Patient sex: M
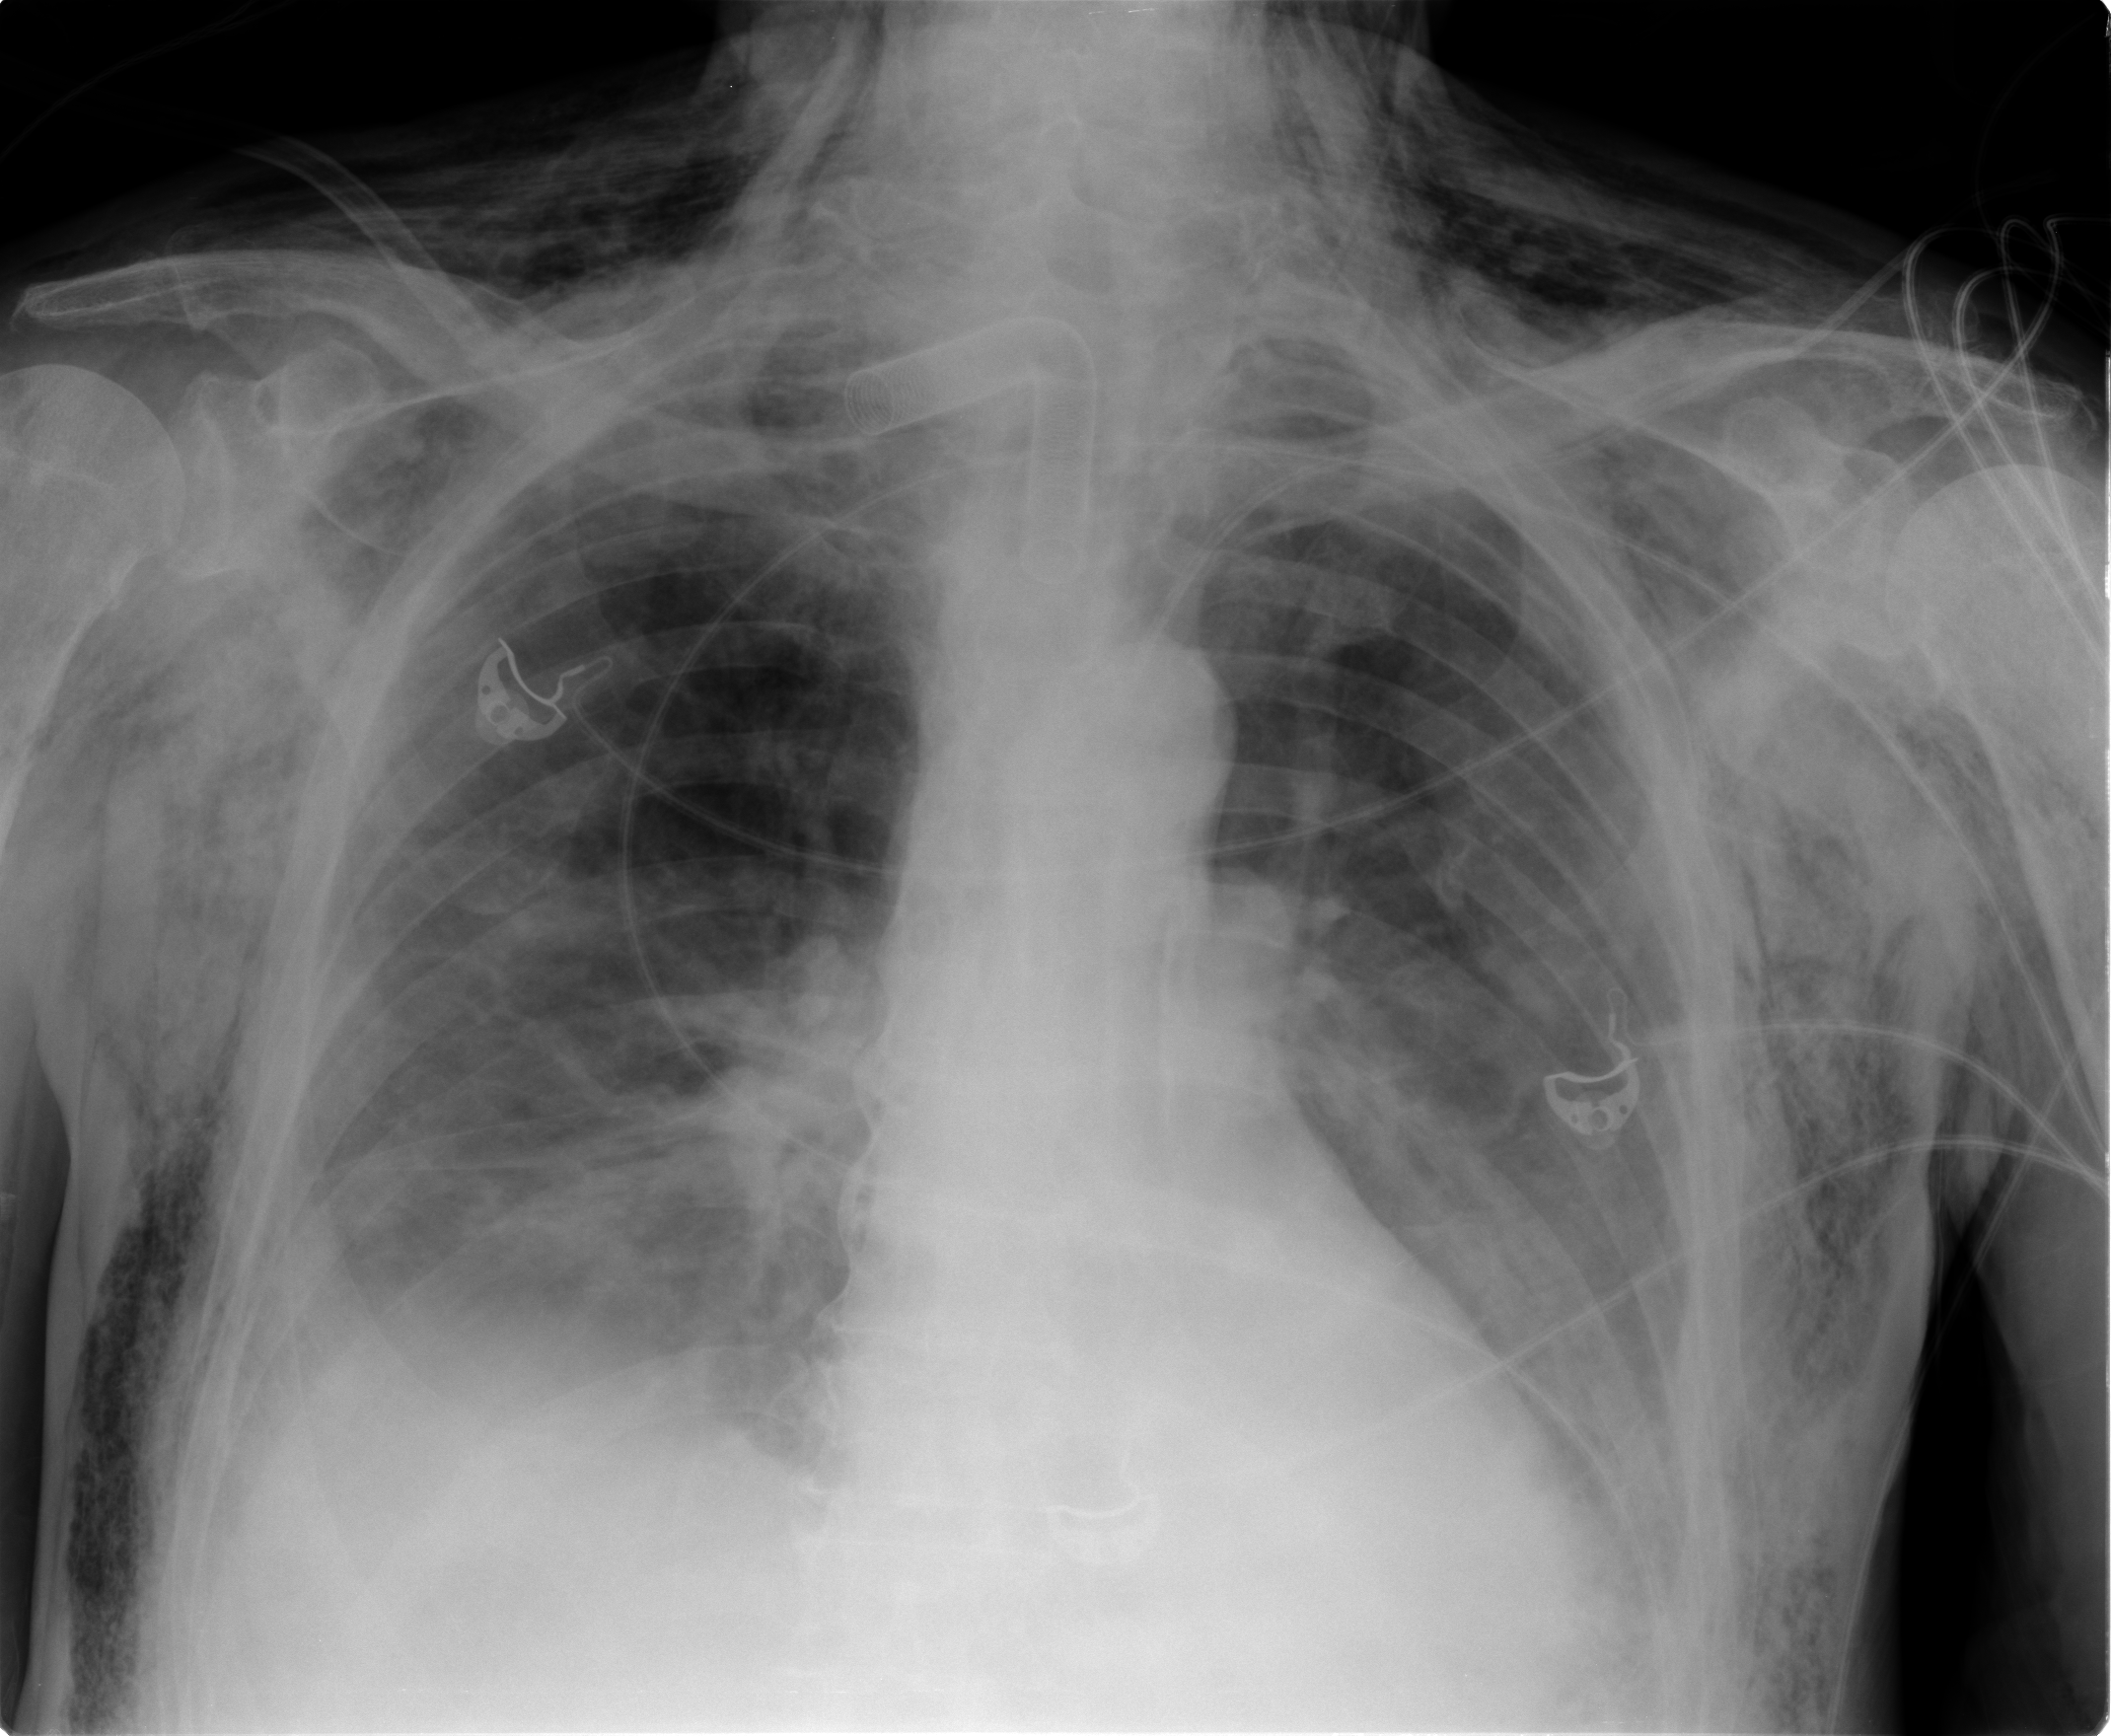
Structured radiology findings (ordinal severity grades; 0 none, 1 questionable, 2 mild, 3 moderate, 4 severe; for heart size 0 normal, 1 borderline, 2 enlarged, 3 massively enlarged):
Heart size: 0
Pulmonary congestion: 2
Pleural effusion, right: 2
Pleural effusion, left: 2
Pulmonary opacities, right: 0
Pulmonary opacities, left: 0
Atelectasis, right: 2
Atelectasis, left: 2